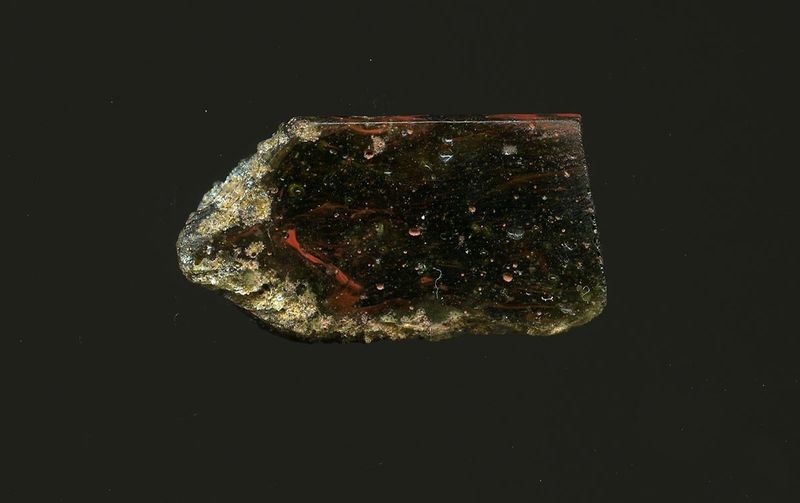
Titel: Fragment eines Gefäßes
Standort: Hamburg
Institution: Museum für Kunst und Gewerbe Hamburg
Schlagwörter: glas, antike, geschnitten, kaiserzeit, gepresst, gefäß, frühe kaiserzeit, prinzipat, römische, mittlere, späte